Chest X-ray:
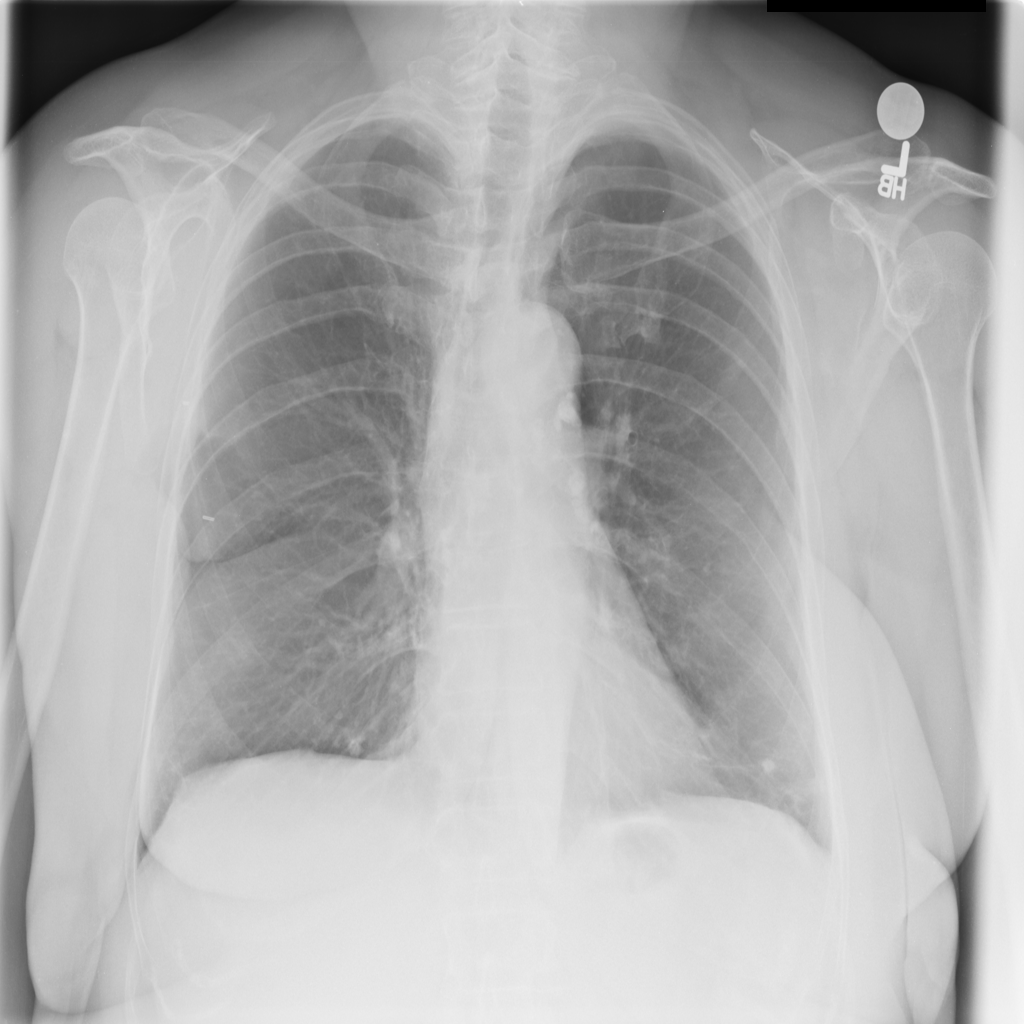
Findings: Calcification
No abnormal finding: no